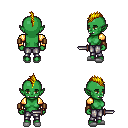
a pixel art fantasy rpg character, female body template, orc, green skin, gold arm armor, metal pants, blonde mohawk hairstyle, leather bracers, white slippers, dagger, four views (front, back, left, right), 2x2 character sprite sheet, small pixel art, hard edges, no anti-aliasing